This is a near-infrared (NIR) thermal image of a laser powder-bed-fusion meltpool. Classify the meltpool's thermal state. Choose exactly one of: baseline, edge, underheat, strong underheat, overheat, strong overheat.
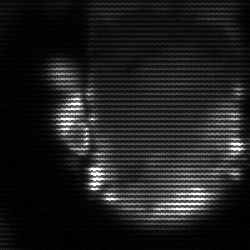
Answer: baseline